Question: I have been searching around the internet for an answer to my question, but so far all I've found is people who ask the same question, but have different circumstances then me.
Most people have two or more data sets on their ggplot and are adding a legend to show which one is which. I, however, have a single line plotted, but there are multiple colors within the line.
Here's a picture of my output for further clarification:

I want to create a legend to specify what each color means.
Here is my code:
'''
p04 <- read.csv("p04_datalog.csv",header=TRUE)
#The following line activates the ggplot2 add-on
library(ggplot2)
#This line will eliminate all -1 values for GS_ReelRaiseLowerAngle
p04_NoNegative <- subset(p04, p04$GS_ReelRaiseLowerAngle != -1)
#This creates an array of colors that are to be used with the plotting scripts
fieldcolors <- ifelse(p04_NoNegative$GS_Field == "Out of Bounds","black",ifelse(p04_NoNegative$GS_Field ==
"Clumping","Orange",ifelse(p04_NoNegative$GS_Field == "Down","purple",ifelse(p04_NoNegative$GS_Field ==
"High Moisture","darkblue",ifelse(p04_NoNegative$GS_Field == "High Thin","pink",ifelse(p04_NoNegative$GS_Field ==
"High Weeds","green",ifelse(p04_NoNegative$GS_Field == "Low Moisture","cyan",ifelse(p04_NoNegative$GS_Field ==
"Low Thin","white",ifelse(p04_NoNegative$GS_Field == "Low Weeds","green4",ifelse(p04_NoNegative$GS_Field ==
"Medium Thin","red",ifelse(p04_NoNegative$GS_Field == "Medium Weeds","yellowgreen",ifelse(p04_NoNegative$GS_Field ==
"Short Hieght","tan2",ifelse(p04_NoNegative$GS_Field == "Tall Hieght","tan","brown")))))))))))))
x_axis <- seq(0,6000,10)
x_axis_ef <- seq(0,6000,500)
#The following lines generate a line plot of reel height for the entire field with colors
ggplot(p04_NoNegative, aes(x=Distance.Traveled, y=GS_ReelRaiseLowerAngle)) +
geom_line(color=fieldcolors,size=1.1) + ggtitle("p04 entire field") + ylim(0,0.6) +
ylab("Reel Height (angle)")+ xlab("Distance (m)") +
scale_x_continuous(breaks = x_axis_ef) + coord_cartesian(xlim = c(0,5000))
'''
I am fairly new to R and ggplot (I started just 3 days ago) so my code may not be the most efficient method, but it gets the job done.
I need to add a legend so people reading the graphic can know what each color represents. ex. bright green represents "High Weeds".
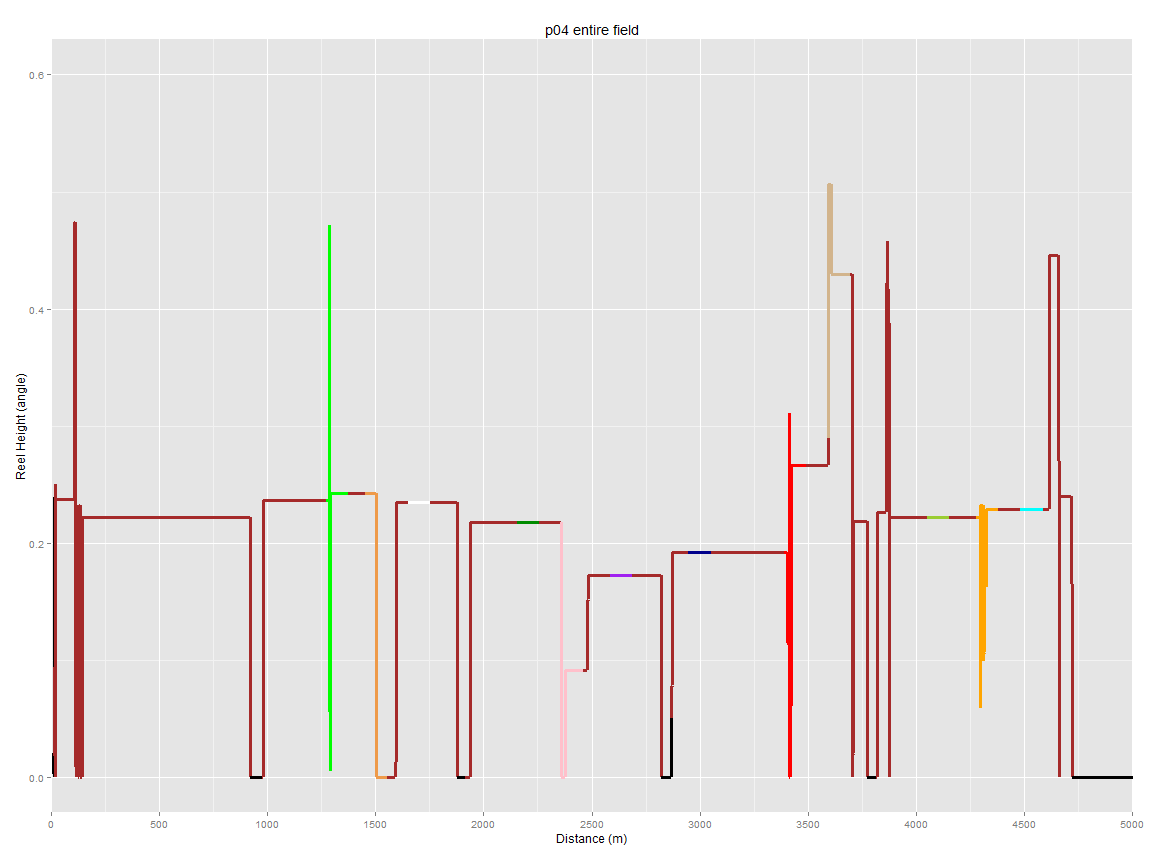
Answer: Ditch your whole long 'ifelse' monstrosity and just modify the 'ggplot' call to be:
'''
ggplot(p04_NoNegative, aes(x=Distance.Traveled, y=GS_ReelRaiseLowerAngle)) +
geom_line(aes(color=GS_Field),size=1.1) +
ggtitle("p04 entire field") + ylim(0,0.6) +
ylab("Reel Height (angle)")+ xlab("Distance (m)") +
scale_x_continuous(breaks = x_axis_ef) +
coord_cartesian(xlim = c(0,5000))
'''
You can set the colors via 'scale_color_manual' (assuming 'GS_Field' is a factor, I suppose).
The idea here is that ggplot automatically attempts to generate a legend when you aesthetics inside of 'aes()'. Otherwise you are the aesthetic.